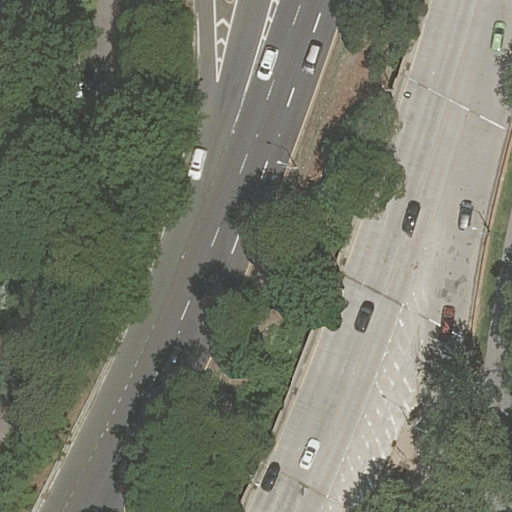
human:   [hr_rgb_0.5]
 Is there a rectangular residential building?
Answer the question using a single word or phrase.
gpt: no

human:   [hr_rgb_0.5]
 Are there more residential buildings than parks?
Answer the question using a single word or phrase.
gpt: no

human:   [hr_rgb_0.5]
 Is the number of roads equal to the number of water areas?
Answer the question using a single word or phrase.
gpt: no

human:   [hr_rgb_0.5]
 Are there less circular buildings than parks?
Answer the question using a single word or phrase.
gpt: yes

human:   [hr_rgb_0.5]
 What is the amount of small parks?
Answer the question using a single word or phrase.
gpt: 0

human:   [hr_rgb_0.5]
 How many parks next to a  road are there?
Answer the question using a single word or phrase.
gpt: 2

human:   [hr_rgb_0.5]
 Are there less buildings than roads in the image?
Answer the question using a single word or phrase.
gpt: yes

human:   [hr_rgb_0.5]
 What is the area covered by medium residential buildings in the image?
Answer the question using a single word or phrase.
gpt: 0m2

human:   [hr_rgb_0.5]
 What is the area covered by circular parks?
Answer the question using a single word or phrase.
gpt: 0m2

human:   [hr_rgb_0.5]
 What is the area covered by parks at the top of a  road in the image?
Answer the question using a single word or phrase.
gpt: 0m2

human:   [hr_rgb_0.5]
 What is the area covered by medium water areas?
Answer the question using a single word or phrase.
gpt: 0m2

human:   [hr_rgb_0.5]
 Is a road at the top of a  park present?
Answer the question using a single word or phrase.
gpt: yes

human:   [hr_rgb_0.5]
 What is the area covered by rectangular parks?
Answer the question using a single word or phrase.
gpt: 0m2

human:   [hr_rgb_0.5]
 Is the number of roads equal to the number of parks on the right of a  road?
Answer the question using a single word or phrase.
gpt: no

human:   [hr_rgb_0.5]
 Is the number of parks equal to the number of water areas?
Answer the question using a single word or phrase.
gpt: no

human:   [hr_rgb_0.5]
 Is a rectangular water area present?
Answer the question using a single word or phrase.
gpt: no

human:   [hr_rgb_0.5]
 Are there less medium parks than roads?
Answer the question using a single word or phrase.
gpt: yes

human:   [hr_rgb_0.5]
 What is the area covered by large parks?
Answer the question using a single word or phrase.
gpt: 10293m2

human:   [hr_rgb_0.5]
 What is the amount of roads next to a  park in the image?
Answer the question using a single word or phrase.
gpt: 7

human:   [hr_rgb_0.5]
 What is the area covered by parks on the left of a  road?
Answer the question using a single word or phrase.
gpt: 0m2

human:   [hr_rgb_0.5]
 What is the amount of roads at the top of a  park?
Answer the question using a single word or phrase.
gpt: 2

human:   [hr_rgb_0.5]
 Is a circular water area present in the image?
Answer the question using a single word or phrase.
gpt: no

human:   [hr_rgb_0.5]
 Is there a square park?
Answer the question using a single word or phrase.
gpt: no

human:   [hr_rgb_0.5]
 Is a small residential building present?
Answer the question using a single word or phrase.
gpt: no

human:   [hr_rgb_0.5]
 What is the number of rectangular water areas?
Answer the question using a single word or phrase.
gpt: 0

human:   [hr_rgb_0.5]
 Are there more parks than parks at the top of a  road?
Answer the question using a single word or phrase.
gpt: yes

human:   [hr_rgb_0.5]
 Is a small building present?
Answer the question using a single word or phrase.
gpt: no

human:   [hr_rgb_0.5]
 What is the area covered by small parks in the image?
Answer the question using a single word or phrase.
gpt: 0m2

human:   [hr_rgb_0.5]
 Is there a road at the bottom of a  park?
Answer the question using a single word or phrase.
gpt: yes

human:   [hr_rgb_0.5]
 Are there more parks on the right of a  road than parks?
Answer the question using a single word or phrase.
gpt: no

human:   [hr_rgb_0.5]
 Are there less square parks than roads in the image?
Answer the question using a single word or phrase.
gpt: yes

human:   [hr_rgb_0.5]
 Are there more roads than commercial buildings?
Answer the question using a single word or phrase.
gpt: yes

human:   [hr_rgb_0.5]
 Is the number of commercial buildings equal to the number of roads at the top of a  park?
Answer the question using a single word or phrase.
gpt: no

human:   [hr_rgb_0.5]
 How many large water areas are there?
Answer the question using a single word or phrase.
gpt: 0

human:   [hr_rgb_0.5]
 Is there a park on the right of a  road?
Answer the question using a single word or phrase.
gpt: yes

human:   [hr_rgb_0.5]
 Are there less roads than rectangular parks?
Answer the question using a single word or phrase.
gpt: no